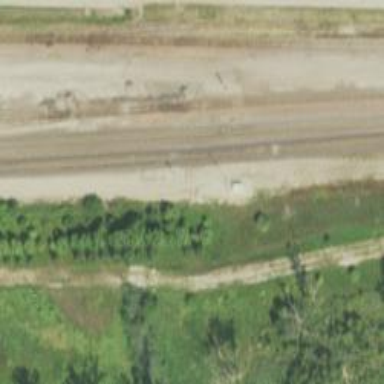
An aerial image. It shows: Site related to the railway.